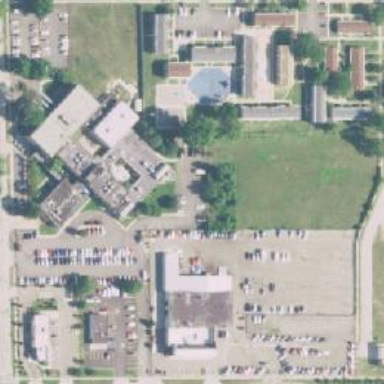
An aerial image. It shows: Hospital providing healthcare services.